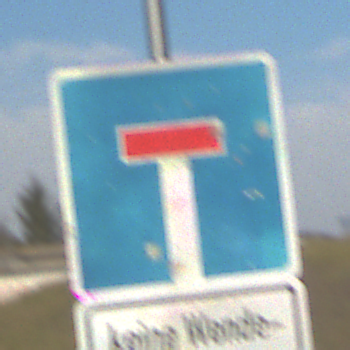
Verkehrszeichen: Sackgasse
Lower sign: HinweisGeaenderteVorfahrtVerkehrsfuehrungVerkehrsregelung3
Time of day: MorningAfternoon
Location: Outdoor (Nature)
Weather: PartlyCloudy
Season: NotSpecified
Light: Natural